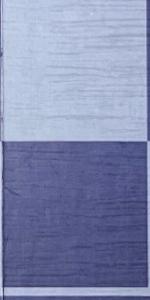
Label: Empty